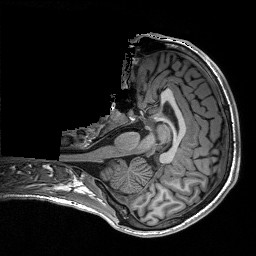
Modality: T1w
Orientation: axial
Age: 21
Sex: male
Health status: healthy
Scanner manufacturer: siemens
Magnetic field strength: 3 T
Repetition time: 3.2 s